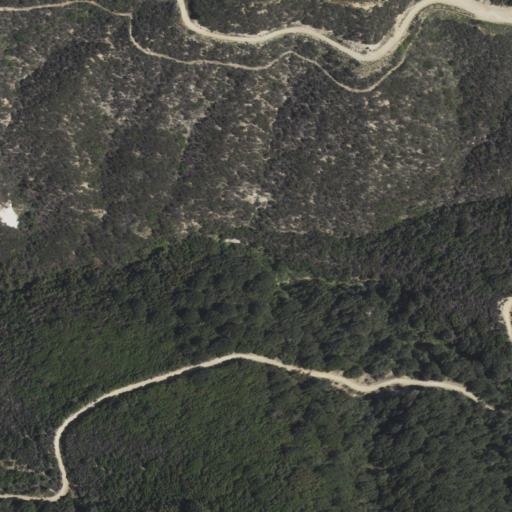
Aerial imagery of valley in California named Spruce Draw containing mixed forest, shrub, open development, evergreen forest, and low intensity development